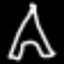
Label: The Eiffel Tower